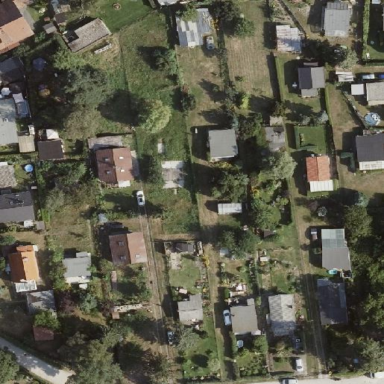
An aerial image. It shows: Plot surrounded by fence.